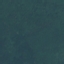
Land use / land cover class: Forest